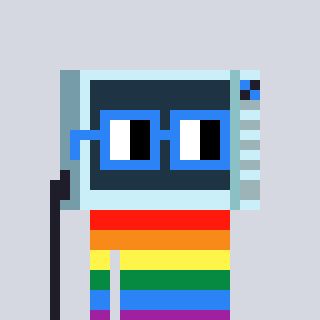
a pixel art character with square blue glasses, a microwave-shaped head and a green-colored body on a cool background